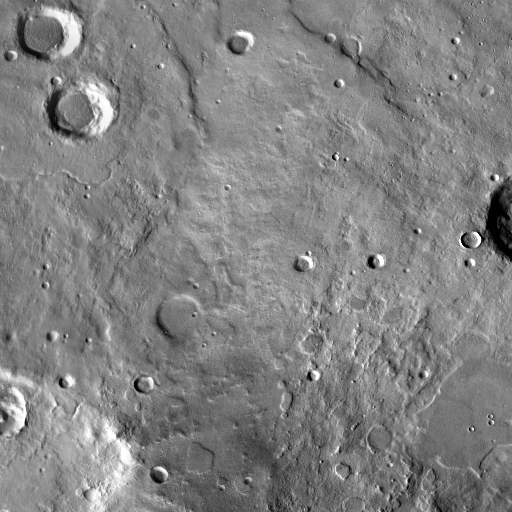
Crater classes present: Background, Other, Layered, Buried, Secondary